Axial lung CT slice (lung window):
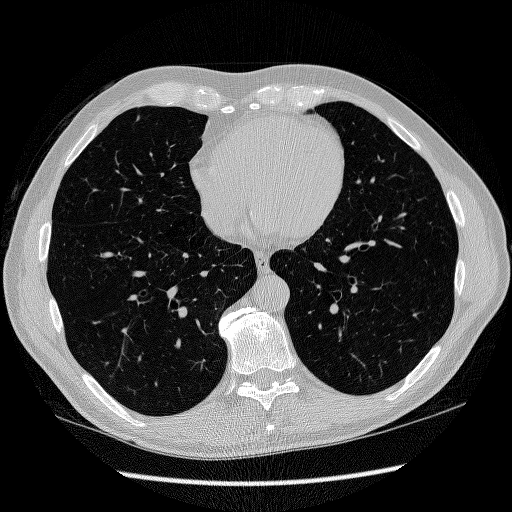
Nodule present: no